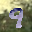
Label: 9